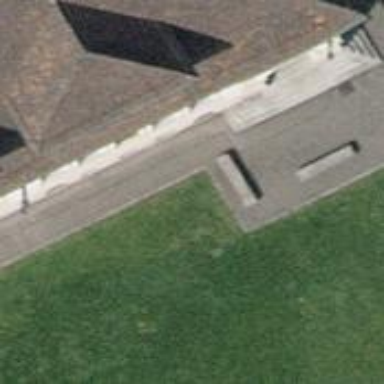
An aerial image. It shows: Concrete bench.